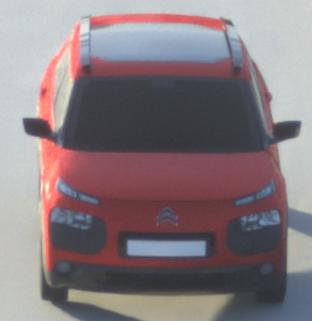
Make: Citroen
Model: C4 Cactus PureTech 75
Detailed model: C4 Cactus
Model produced from: 2014/09
Model produced until: 2015/03
Doors: 5
Color: red
Road condition: dry road
Daytime: sunrise or sunset
Contrast: low contrast